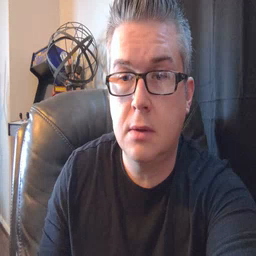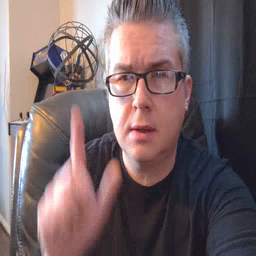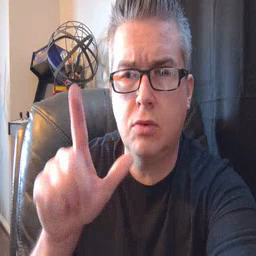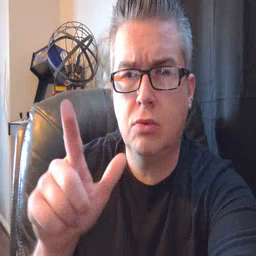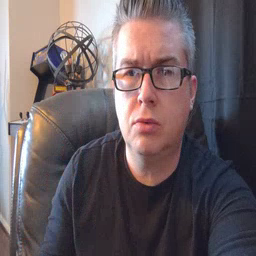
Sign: later